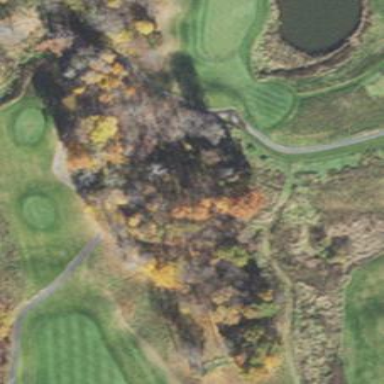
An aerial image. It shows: Grassy area designated as golf fairway.